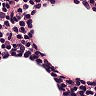
Metastatic tissue present: no